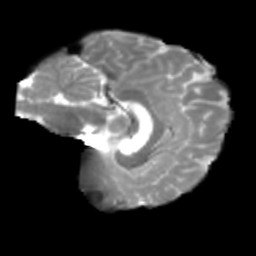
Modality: T2w
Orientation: sagittal
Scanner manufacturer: siemens
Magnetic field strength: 3 T
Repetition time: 4 s
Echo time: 0.0594 s